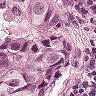
Metastatic tissue present: yes